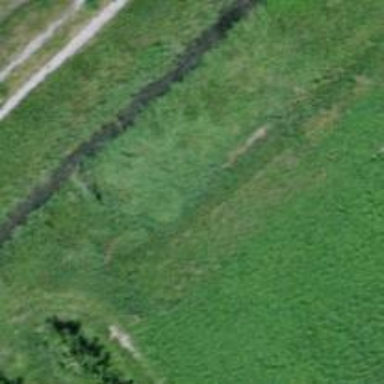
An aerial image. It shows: Ditch serving as waterway.